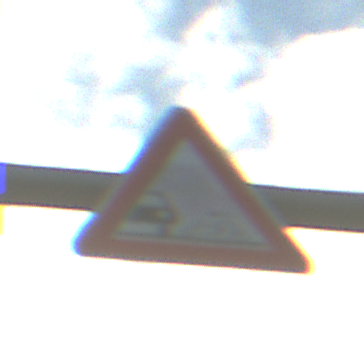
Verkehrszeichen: SplittSchotter
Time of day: MorningAfternoon
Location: Outdoor (Urban)
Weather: PartlyCloudy
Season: NotSpecified
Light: Natural